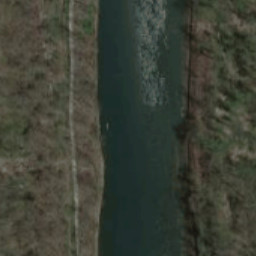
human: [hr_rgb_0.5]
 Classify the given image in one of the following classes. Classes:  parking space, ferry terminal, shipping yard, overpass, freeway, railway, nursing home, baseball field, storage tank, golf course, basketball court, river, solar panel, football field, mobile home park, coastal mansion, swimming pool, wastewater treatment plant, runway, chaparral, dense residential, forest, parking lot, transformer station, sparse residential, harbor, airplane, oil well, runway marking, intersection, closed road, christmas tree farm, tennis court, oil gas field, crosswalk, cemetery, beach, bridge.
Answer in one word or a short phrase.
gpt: river